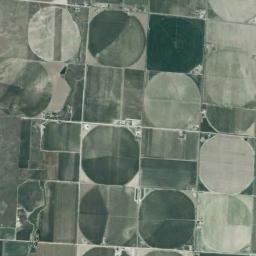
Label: circular_farmland